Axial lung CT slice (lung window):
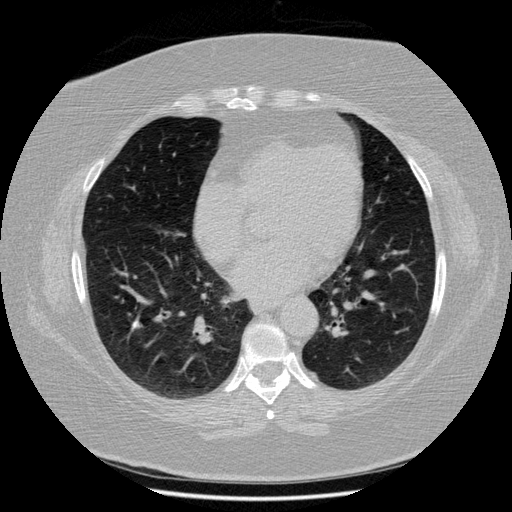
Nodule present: yes
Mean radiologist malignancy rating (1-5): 1